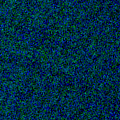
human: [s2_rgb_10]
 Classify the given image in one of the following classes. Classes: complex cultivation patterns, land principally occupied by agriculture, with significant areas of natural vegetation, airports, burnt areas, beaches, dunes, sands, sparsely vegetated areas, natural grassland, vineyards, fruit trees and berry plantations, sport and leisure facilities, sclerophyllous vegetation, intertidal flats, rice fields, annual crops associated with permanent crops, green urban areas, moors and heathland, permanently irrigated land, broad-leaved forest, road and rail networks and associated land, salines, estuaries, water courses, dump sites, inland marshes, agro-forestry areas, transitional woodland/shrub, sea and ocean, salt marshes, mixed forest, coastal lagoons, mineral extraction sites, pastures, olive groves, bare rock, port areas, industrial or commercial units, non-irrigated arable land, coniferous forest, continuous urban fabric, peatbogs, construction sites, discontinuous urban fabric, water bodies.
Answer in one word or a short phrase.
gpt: sea and ocean